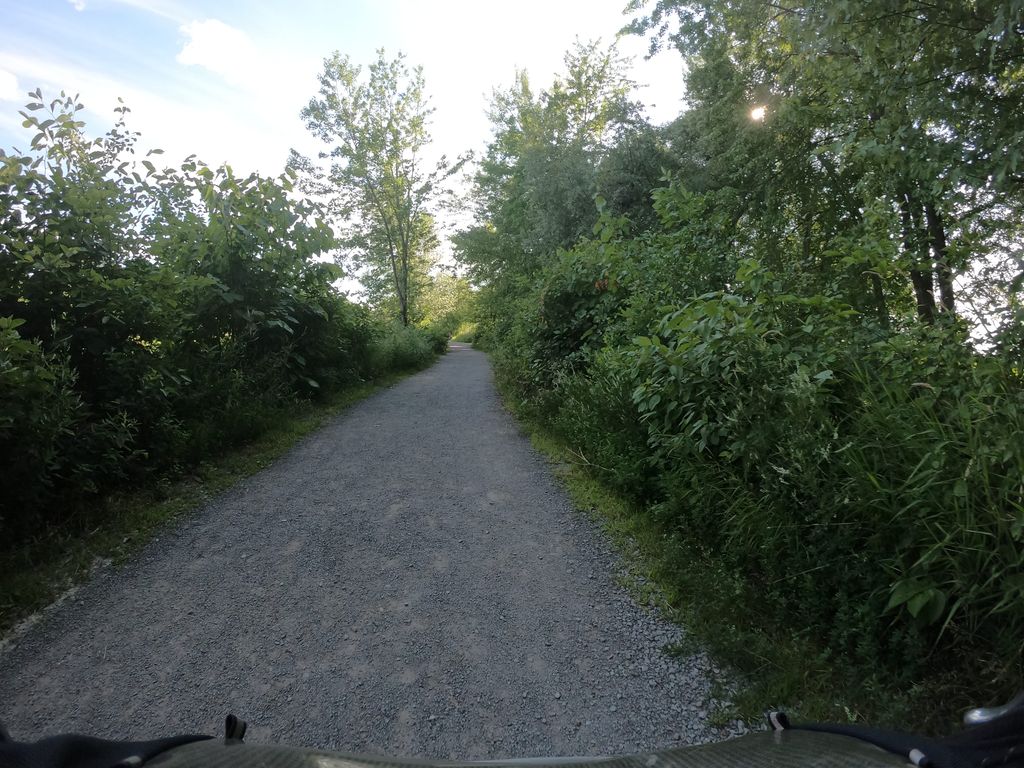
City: ottawa-gatineau